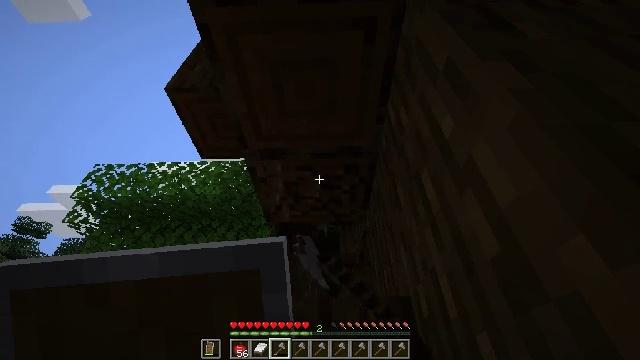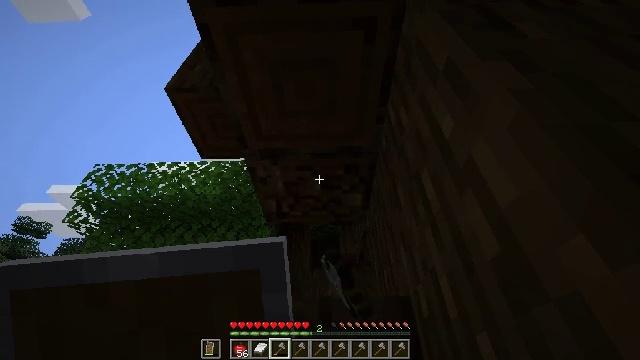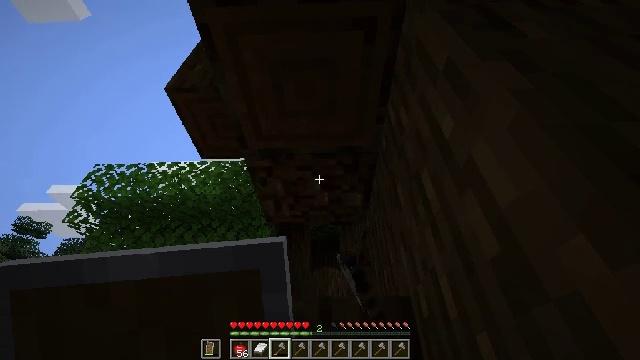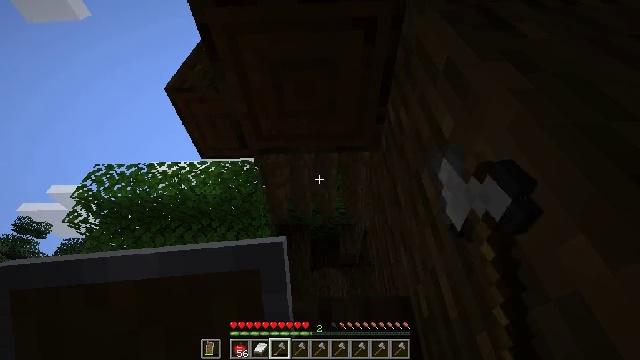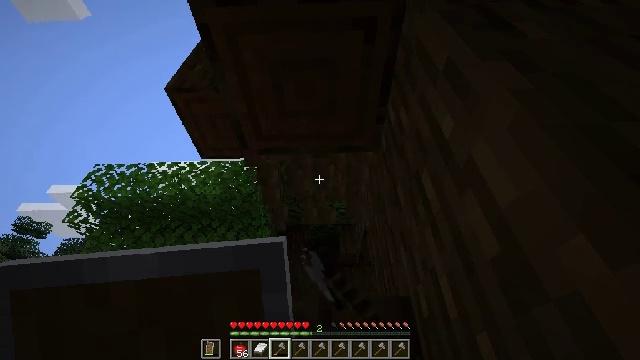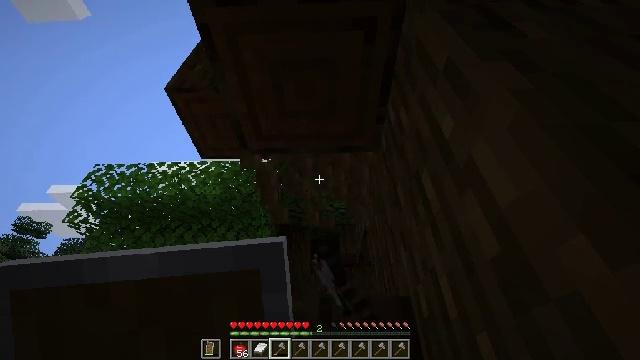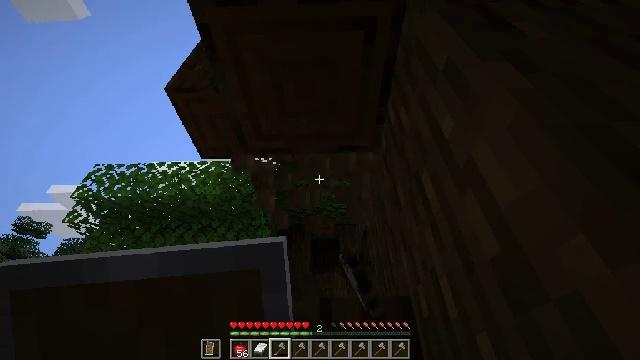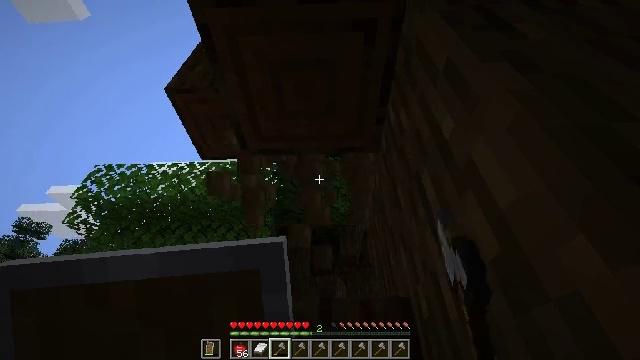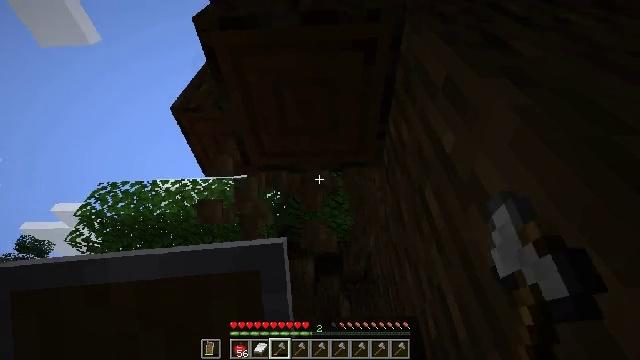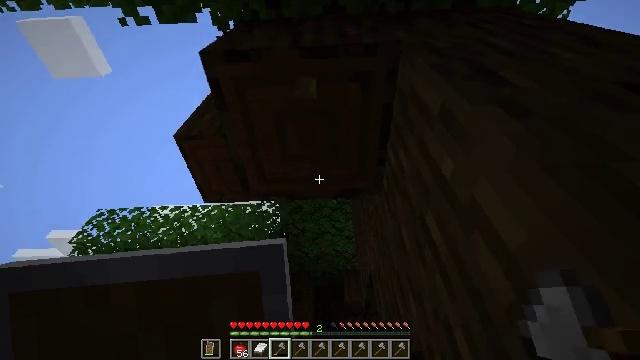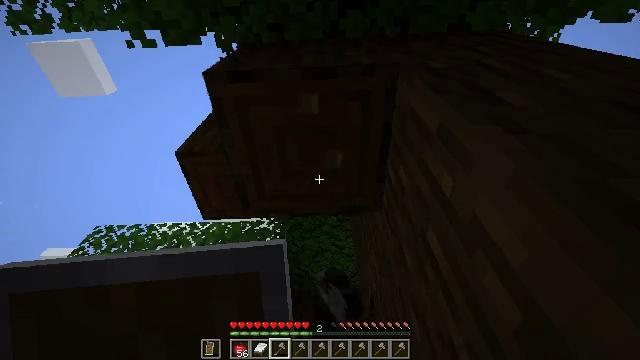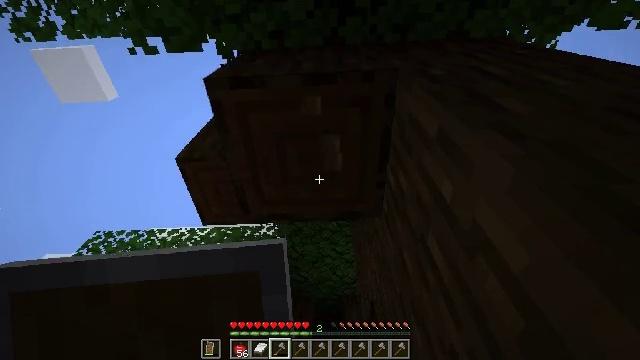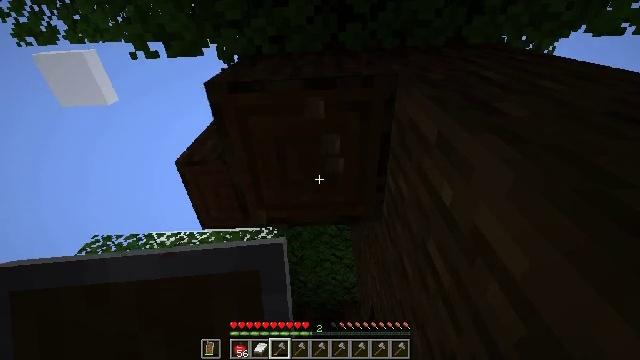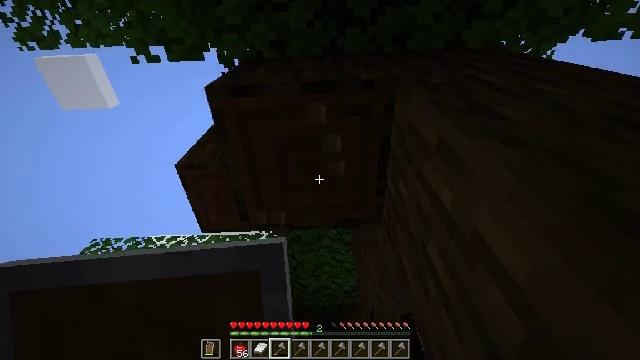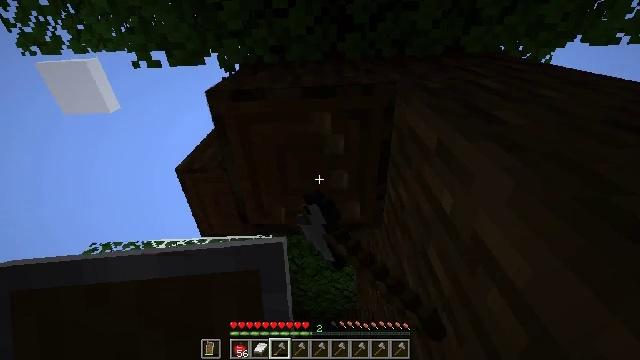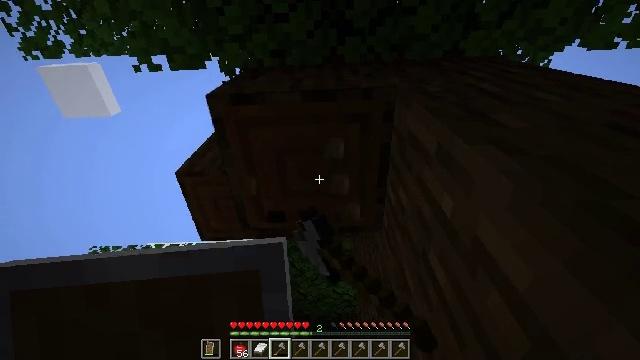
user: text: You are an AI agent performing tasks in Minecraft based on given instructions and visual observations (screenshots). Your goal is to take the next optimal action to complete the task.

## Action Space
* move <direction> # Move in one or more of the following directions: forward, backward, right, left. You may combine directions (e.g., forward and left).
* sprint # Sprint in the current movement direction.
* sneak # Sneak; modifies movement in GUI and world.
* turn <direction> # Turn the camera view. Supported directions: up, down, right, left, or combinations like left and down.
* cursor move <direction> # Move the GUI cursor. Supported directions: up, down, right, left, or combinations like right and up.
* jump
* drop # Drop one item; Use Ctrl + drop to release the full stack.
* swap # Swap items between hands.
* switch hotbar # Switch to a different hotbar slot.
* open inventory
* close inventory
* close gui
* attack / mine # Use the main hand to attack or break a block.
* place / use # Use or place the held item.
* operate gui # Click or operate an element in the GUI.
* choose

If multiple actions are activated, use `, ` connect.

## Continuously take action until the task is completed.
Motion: motion action
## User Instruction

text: Break the dark oak log in the forest.
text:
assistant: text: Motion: attack / mine
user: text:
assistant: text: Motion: attack / mine
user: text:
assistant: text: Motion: attack / mine
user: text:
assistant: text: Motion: attack / mine
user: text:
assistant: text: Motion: attack / mine
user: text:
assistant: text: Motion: attack / mine
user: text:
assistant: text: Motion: attack / mine
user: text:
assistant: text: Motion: turn up, attack / mine
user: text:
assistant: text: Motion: turn up, attack / mine
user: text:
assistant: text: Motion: turn up, attack / mine
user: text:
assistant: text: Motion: turn up, attack / mine
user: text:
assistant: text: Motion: attack / mine
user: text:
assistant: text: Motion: attack / mine
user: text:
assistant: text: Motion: attack / mine
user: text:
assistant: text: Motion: attack / mine
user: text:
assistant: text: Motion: attack / mine
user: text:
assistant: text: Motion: attack / mine
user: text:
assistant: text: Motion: attack / mine
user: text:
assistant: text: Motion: attack / mine
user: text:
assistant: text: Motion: attack / mine
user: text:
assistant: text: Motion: attack / mine
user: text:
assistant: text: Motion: attack / mine
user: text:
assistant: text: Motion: attack / mine
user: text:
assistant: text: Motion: attack / mine
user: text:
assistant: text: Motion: attack / mine
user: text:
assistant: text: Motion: attack / mine
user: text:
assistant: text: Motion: attack / mine
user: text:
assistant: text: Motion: attack / mine
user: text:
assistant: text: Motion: attack / mine
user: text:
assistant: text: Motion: attack / mine